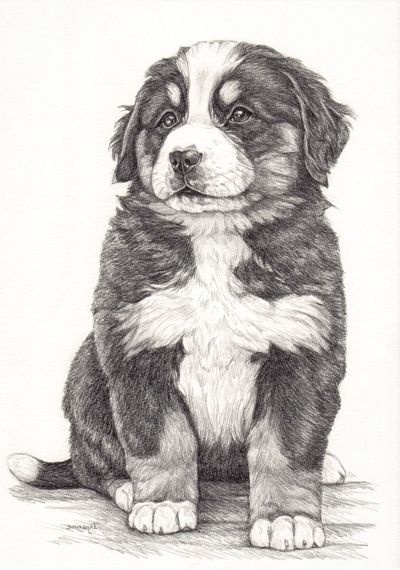
Label: Appenzeller